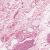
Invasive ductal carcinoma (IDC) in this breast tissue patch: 0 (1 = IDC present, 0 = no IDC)